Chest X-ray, AP view. Patient: 38 years old, sex M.
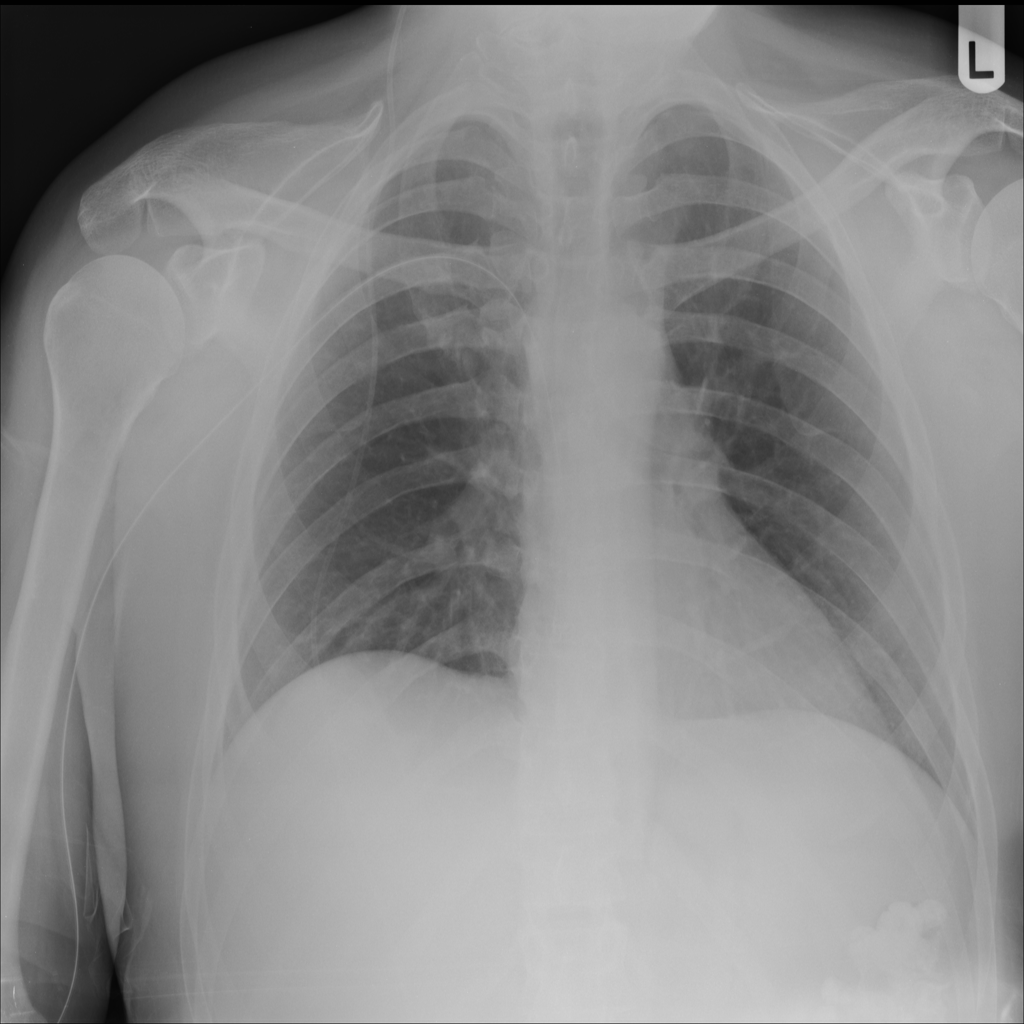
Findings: No Finding